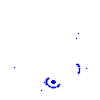
Particle: kaon